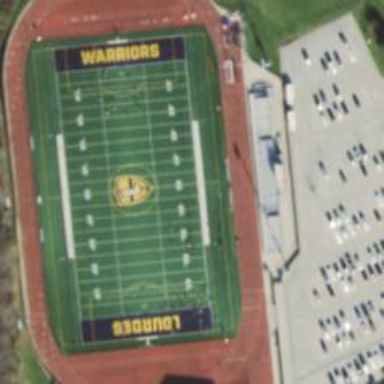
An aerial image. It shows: American football pitch.